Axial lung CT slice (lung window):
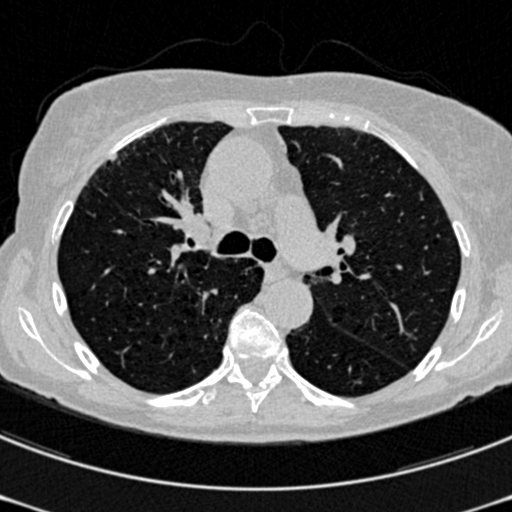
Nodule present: no